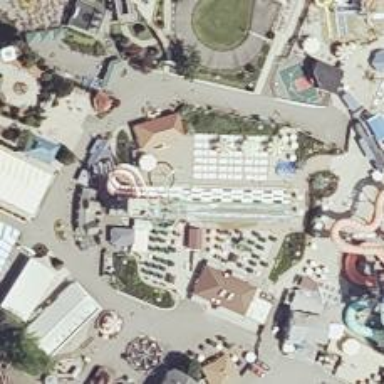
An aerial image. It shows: Water slide attraction.